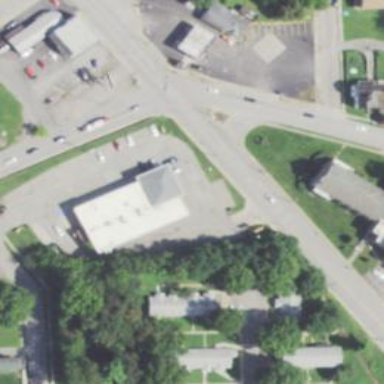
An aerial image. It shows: Pharmacy providing healthcare services.